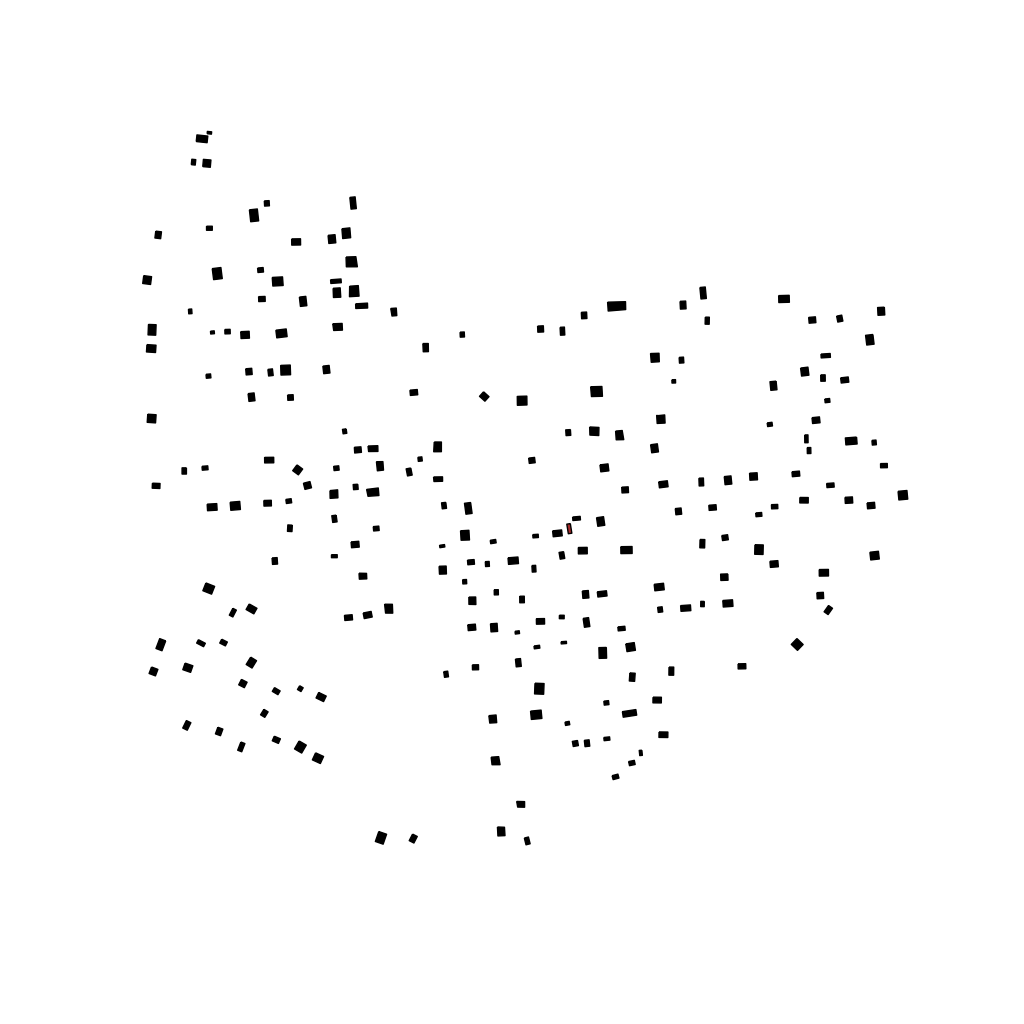
Tags: overhead vector_map, recreation, residential, individual_rise, density_1, Building, Facility, 1.0 km²